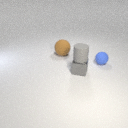
small blue rubber sphere in front of large brown rubber sphere